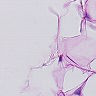
Metastatic tissue present: no